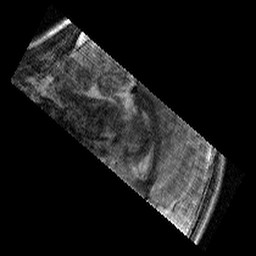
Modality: T2w
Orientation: sagittal
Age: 9
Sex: male
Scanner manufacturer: siemens
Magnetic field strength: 3 T
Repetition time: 9.23 s
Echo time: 0.067 s